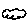
Label: cloud